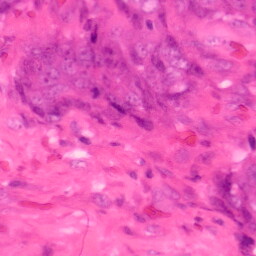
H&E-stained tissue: Colon